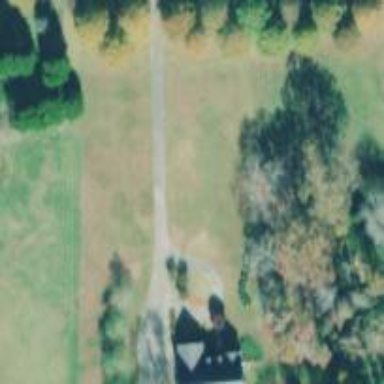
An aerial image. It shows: Driveway.